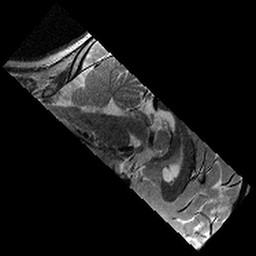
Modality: T2w
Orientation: sagittal
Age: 11
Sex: female
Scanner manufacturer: siemens
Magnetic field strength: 3 T
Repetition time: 9.23 s
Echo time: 0.067 s